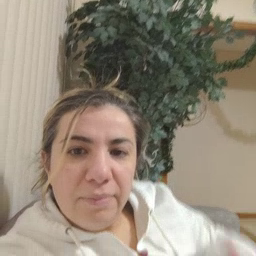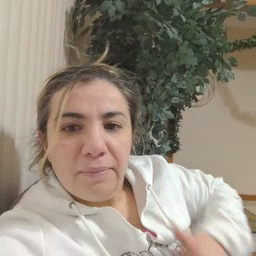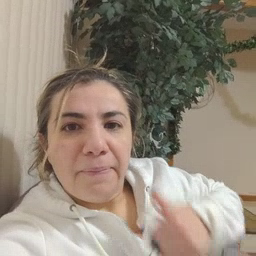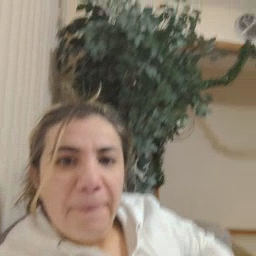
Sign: bath